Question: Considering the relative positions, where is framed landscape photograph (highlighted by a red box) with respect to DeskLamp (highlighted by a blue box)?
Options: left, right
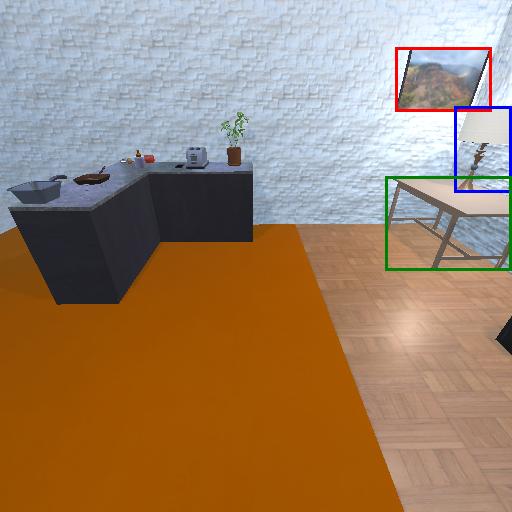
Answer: left